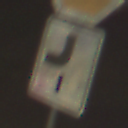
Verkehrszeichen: VerlaufVorfahrtsstrasse7
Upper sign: Stop
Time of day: Night
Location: Outdoor (Suburban)
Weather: Clear
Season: NotSpecified
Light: Artificial